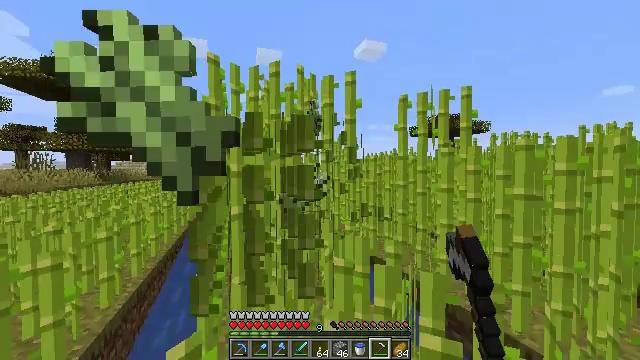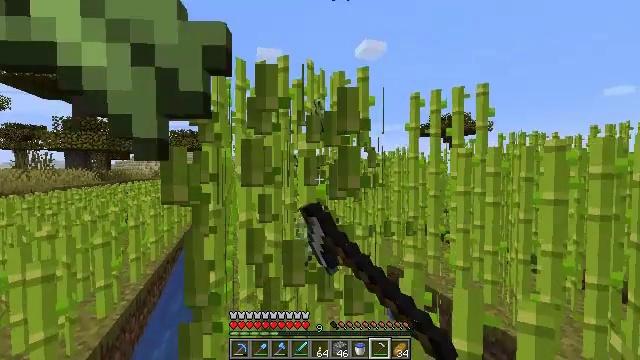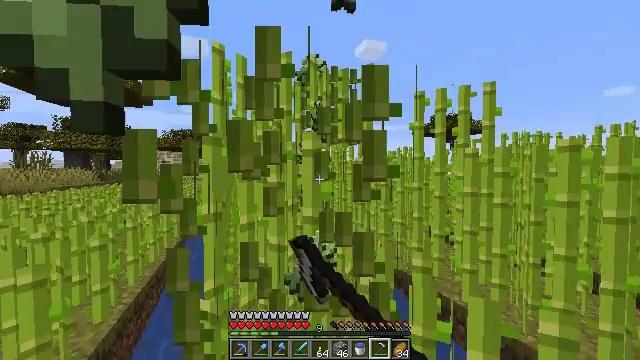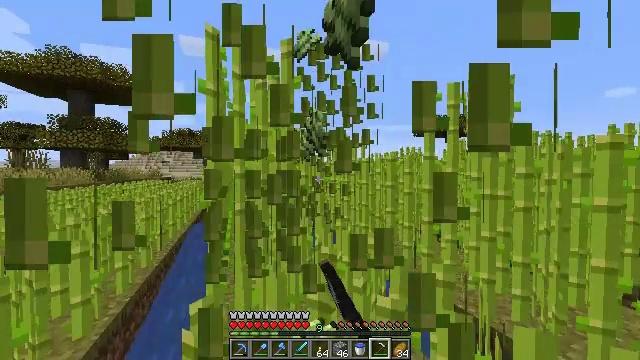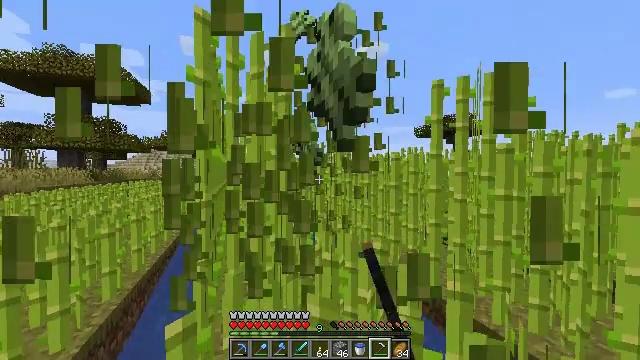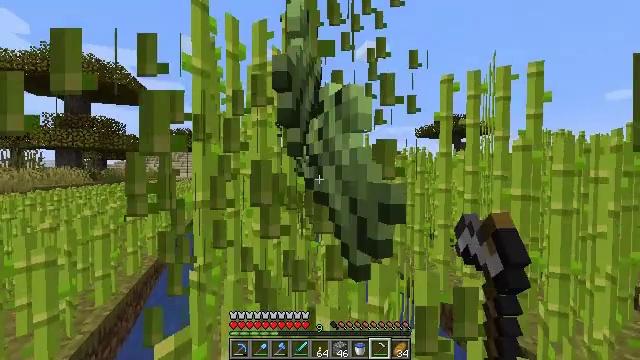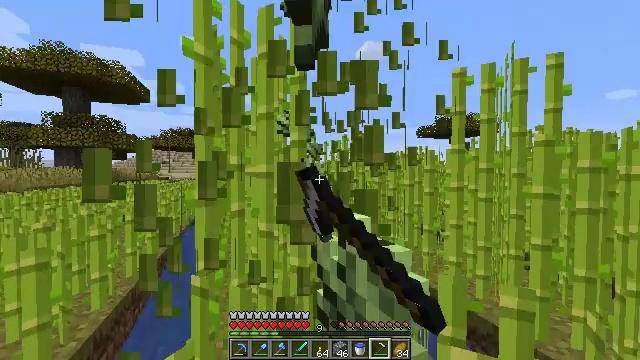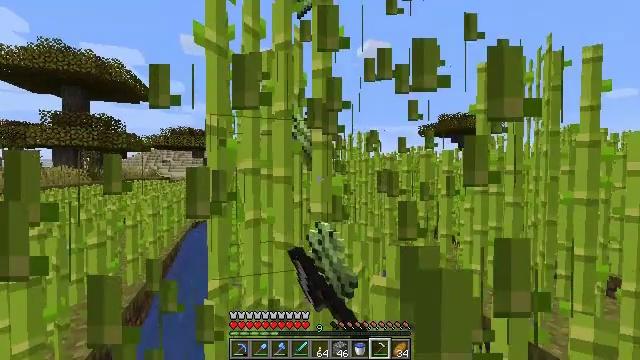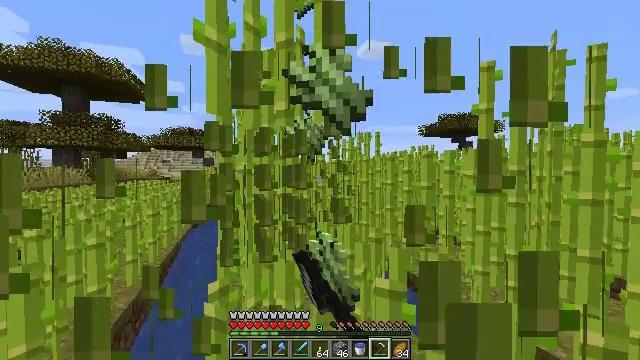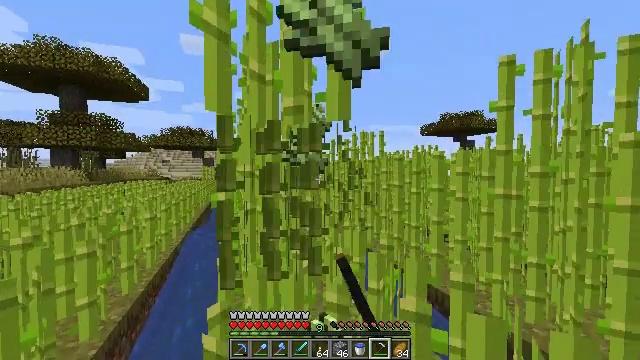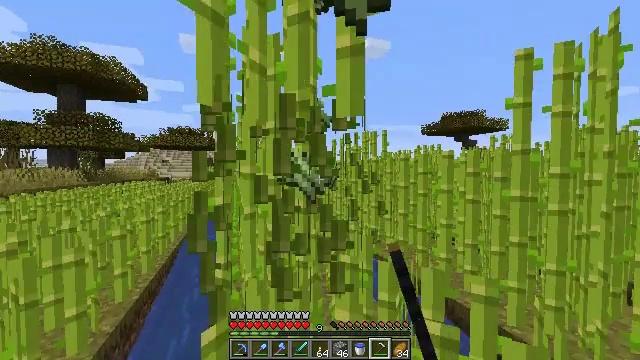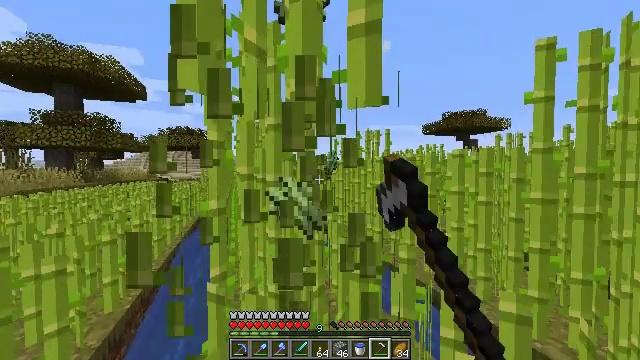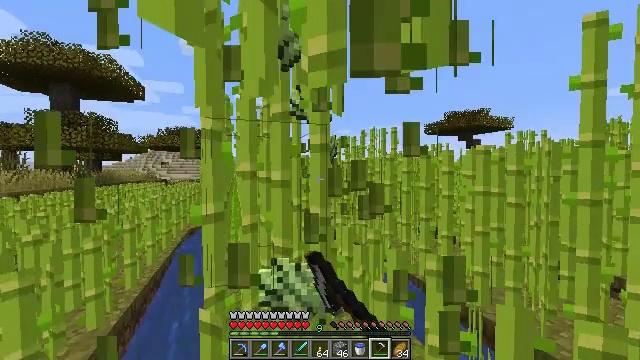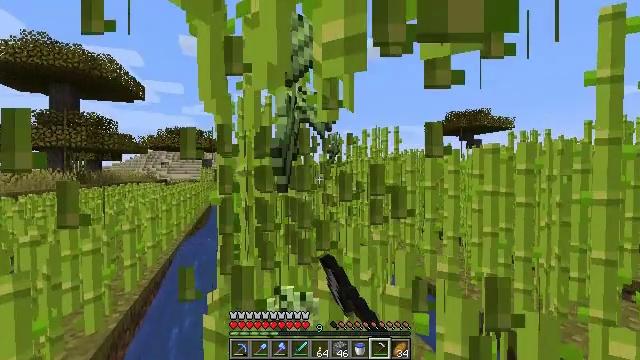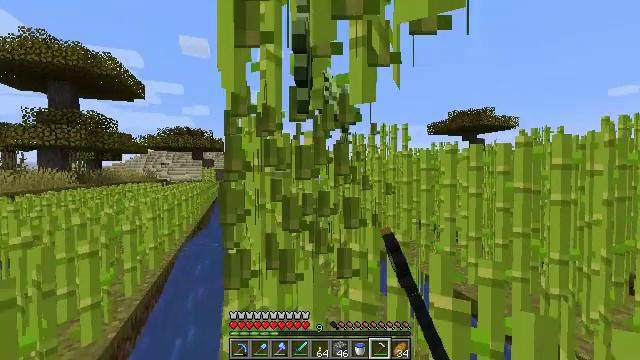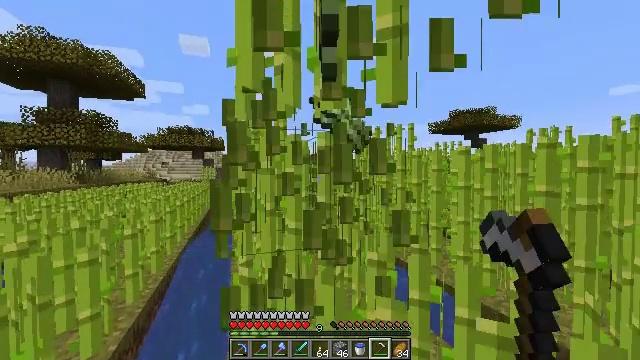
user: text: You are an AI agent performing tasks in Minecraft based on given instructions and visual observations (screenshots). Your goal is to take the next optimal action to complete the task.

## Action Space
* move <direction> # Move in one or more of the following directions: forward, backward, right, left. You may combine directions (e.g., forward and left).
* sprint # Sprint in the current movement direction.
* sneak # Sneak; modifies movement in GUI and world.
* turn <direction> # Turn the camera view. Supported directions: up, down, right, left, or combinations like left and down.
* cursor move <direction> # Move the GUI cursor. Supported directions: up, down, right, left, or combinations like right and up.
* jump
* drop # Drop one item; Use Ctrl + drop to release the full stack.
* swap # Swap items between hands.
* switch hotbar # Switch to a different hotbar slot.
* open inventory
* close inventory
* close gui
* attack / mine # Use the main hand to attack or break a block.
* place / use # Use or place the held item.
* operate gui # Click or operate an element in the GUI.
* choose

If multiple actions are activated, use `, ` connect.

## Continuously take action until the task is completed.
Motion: motion action
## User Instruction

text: Cut down the sugar cane stalks.
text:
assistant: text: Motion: move forward and move left, attack / mine
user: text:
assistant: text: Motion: move forward, attack / mine
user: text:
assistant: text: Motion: move forward, attack / mine
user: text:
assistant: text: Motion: move forward, attack / mine
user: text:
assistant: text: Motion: move forward and move left, attack / mine
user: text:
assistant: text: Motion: move forward and move left, attack / mine
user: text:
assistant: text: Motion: move forward and move left, attack / mine
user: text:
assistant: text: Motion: move forward, attack / mine
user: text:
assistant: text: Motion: move forward, attack / mine
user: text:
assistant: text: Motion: move forward, attack / mine
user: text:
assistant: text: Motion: move forward, attack / mine
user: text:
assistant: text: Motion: move forward and move left, attack / mine
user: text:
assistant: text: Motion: move forward and move left, attack / mine
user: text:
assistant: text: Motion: move forward and move left, attack / mine
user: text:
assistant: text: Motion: move forward and move left, attack / mine
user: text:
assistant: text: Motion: move forward, attack / mine
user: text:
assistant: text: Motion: move forward, attack / mine
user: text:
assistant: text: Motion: move forward, attack / mine
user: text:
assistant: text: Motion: move forward, attack / mine
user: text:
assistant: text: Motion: move forward, attack / mine
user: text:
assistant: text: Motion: move forward and move left, attack / mine
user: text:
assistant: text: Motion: move forward and move left, attack / mine
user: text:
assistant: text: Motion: move forward and move left, attack / mine
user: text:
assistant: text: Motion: move forward, attack / mine
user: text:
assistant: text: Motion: move forward, attack / mine
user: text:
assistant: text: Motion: move forward, attack / mine
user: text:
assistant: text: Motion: move forward and move left, attack / mine
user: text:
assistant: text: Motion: move forward and move left, attack / mine
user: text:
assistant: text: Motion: move forward and move left, attack / mine
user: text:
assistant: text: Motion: move forward and move left, attack / mine